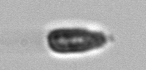
Label: Pseudochattonella_farcimen